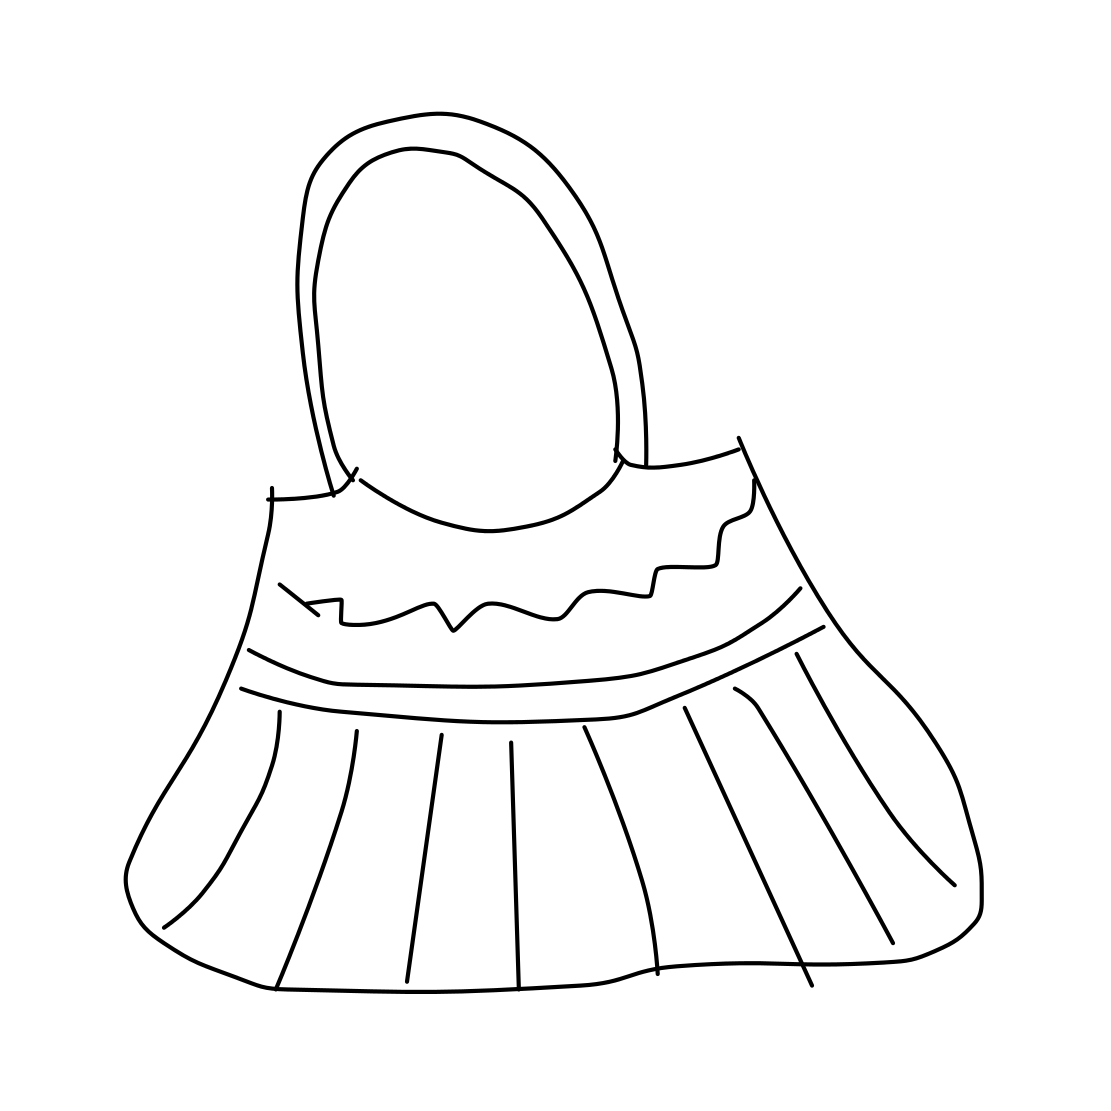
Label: purse